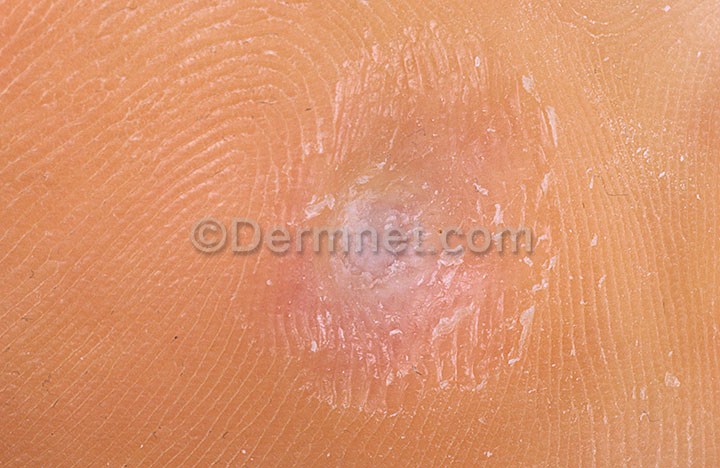
Disease: Warts Molluscum and other Viral Infections